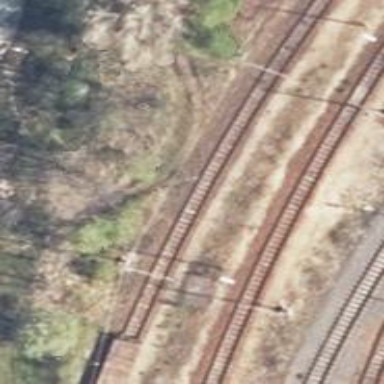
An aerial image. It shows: Rail yard with electrified contact lines for railway operations.